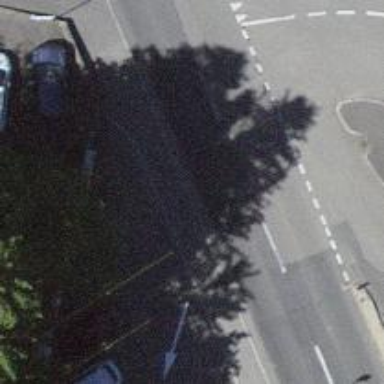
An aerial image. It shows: Tertiary road with asphalt surface and sidewalk on the left.